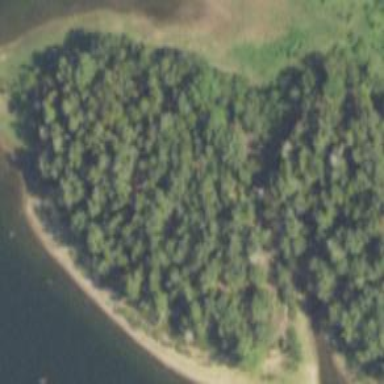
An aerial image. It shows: Forested islet.